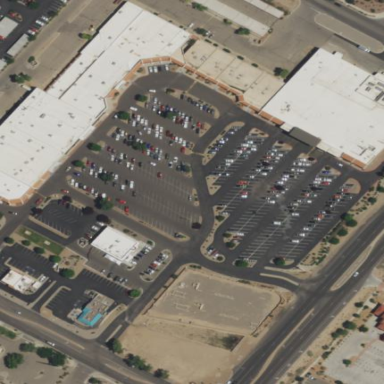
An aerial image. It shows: Retail area.